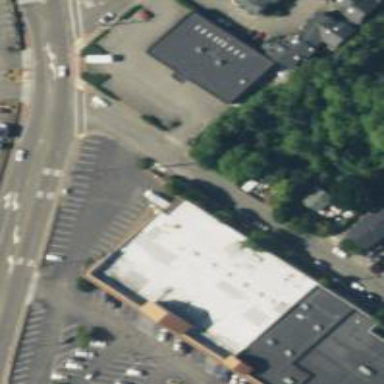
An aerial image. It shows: Pharmacy providing healthcare services.